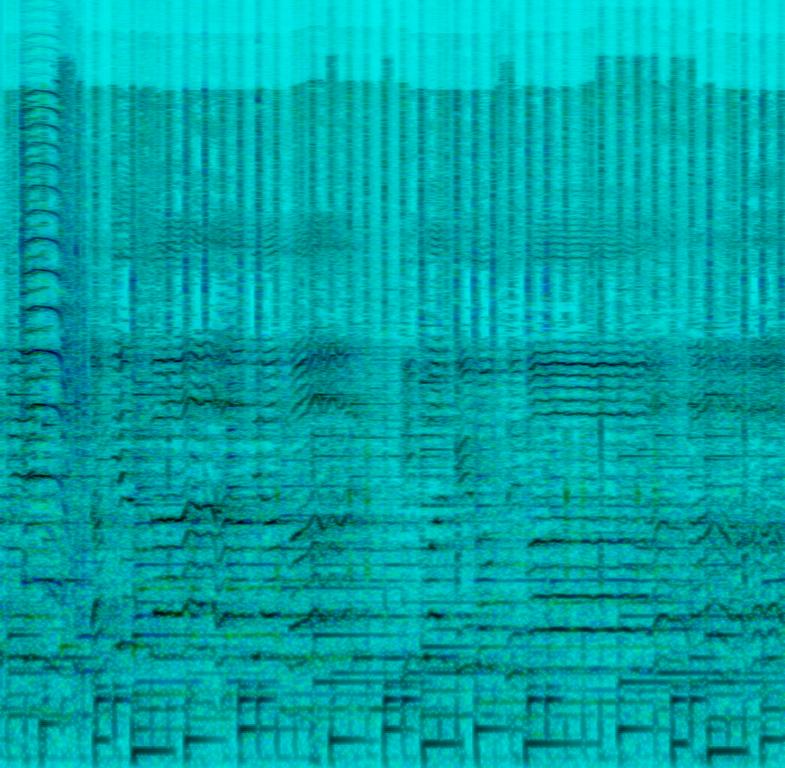
The low quality recording features a regional Mexican song that consists of a reverberant male vocal singing over widely spread groovy piano chord progression, brass section, shimmering shakers, groovy percussive elements and smooth bass. It sounds tropical, exotic and fun, like something you would hear at latin weddings.